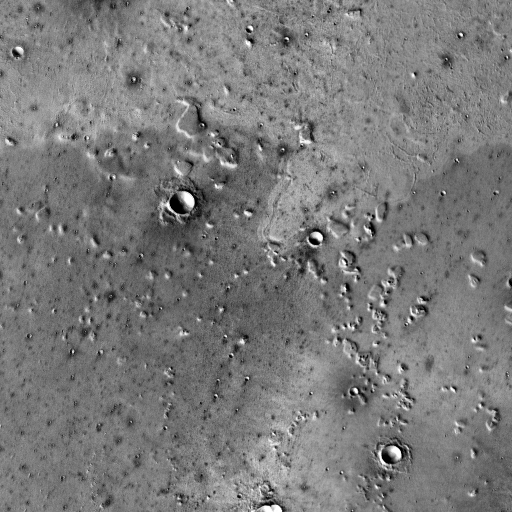
Crater classes present: Background, Other